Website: home-depot
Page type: receipt
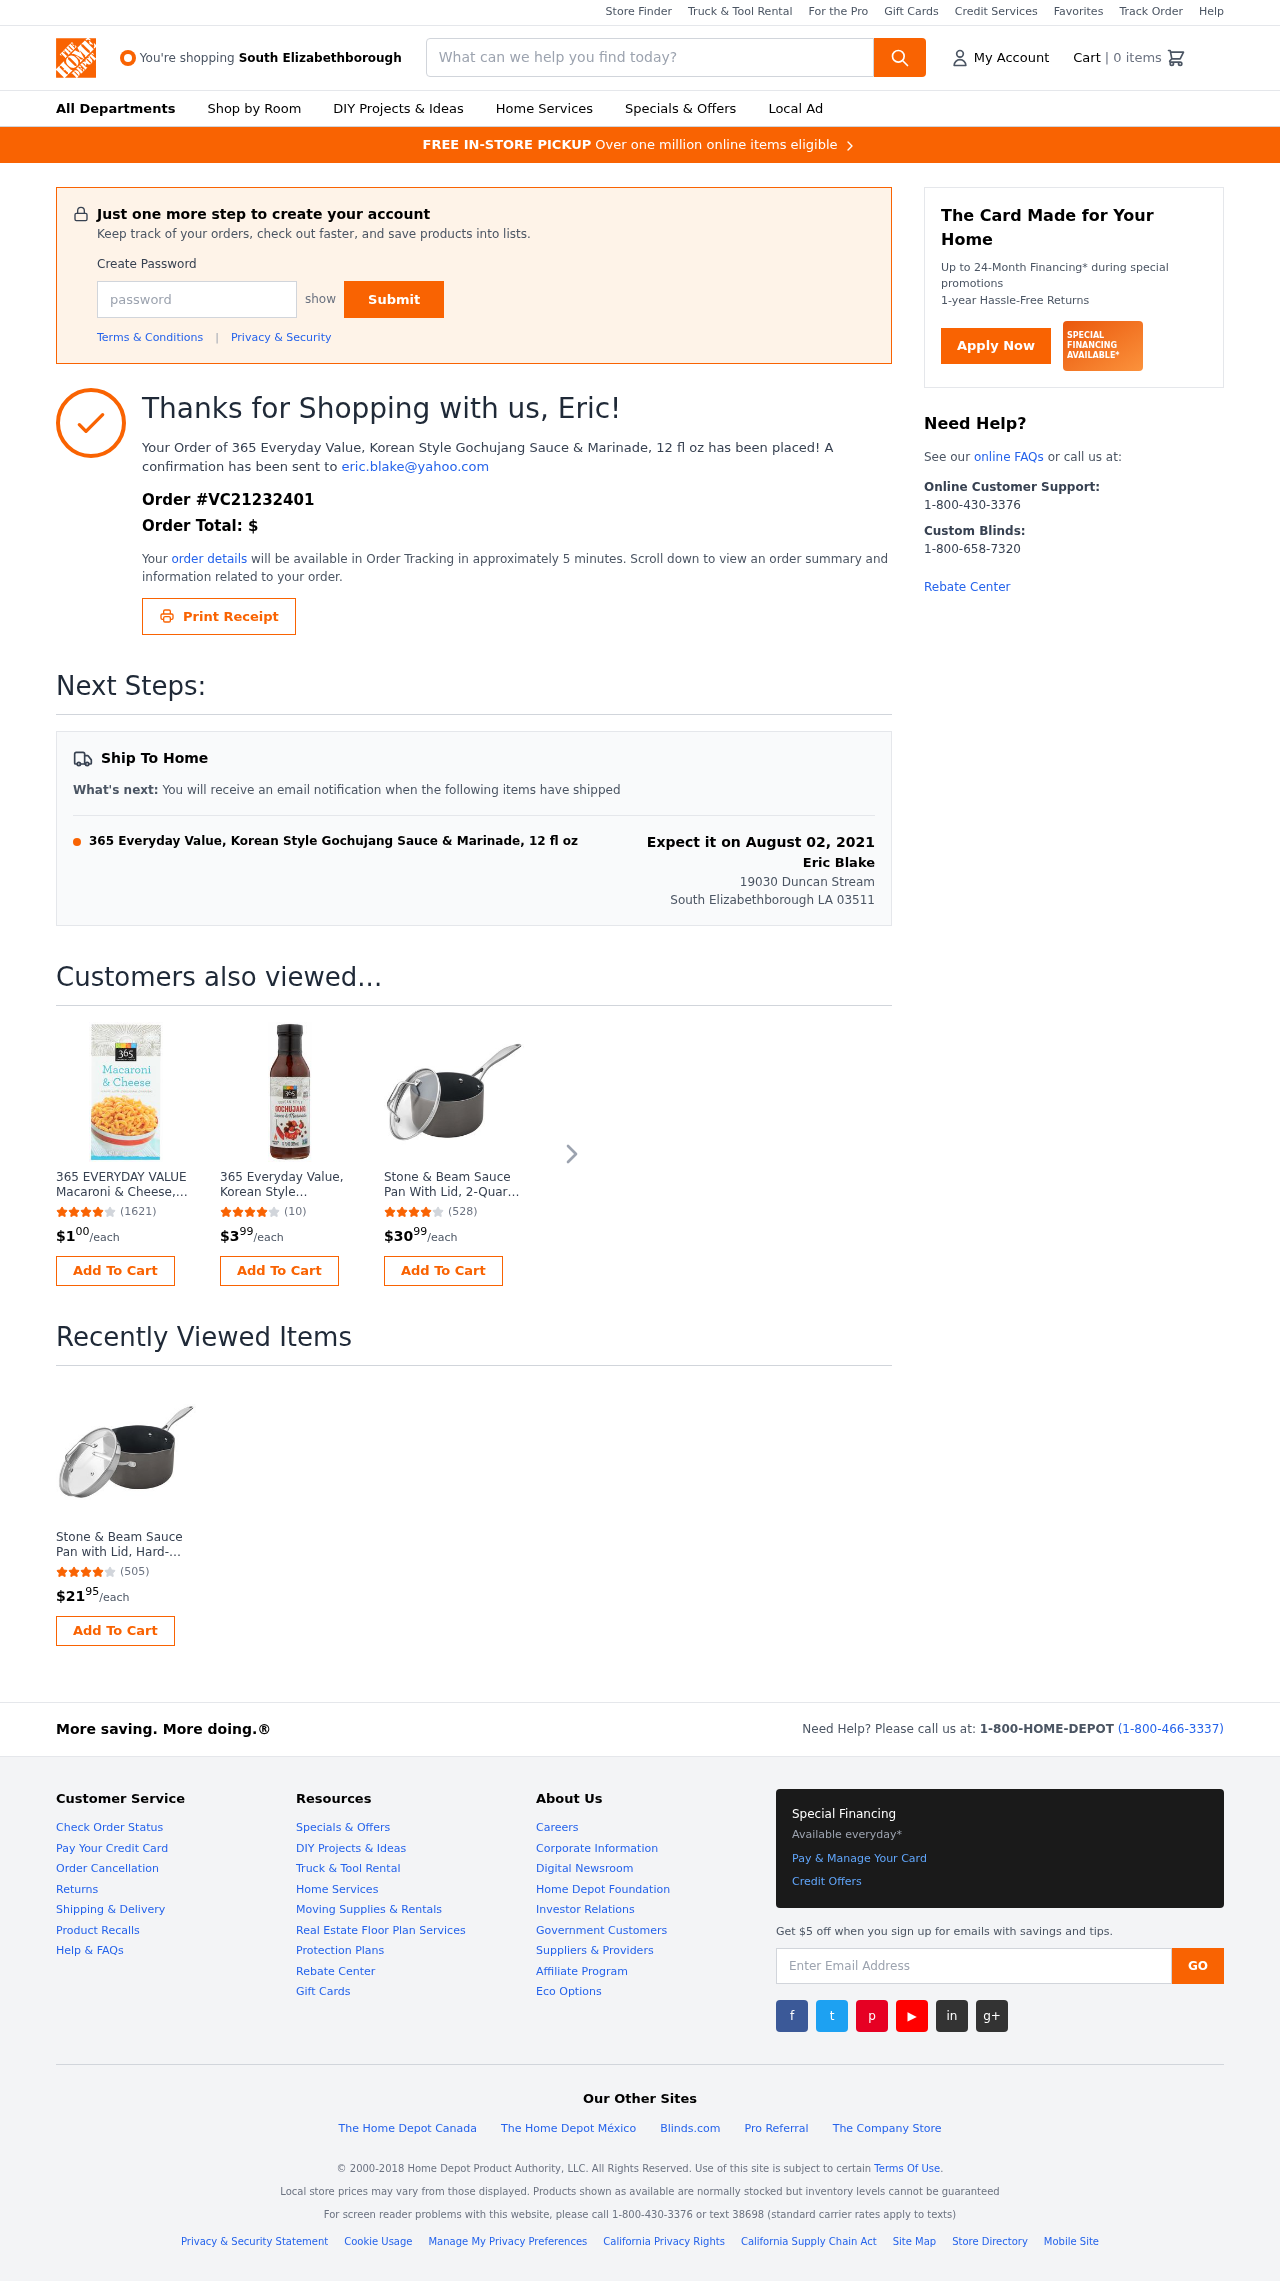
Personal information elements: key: PII_CITY
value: South Elizabethborough
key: PII_EMAIL
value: eric.blake@yahoo.com
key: PII_FIRSTNAME
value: Eric
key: PII_FULLNAME
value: Eric Blake
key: PII_POSTCODE
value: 03511
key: PII_STATE_ABBR
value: LA
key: PII_STREET
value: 19030 Duncan Stream
Product elements: key: PRODUCT1_NAME
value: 365 Everyday Value, Korean Style Gochujang Sauce & Marinade, 12 fl oz
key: PRODUCT2_NAME
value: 365 EVERYDAY VALUE Macaroni & Cheese, 7.25 OZ
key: PRODUCT2_NUM_RATINGS
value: (1621)
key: PRODUCT2_PRICE
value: $100
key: PRODUCT3_NAME
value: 365 Everyday Value, Korean Style Gochujang Sauce & Marinade, 12 Ounce
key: PRODUCT3_NUM_RATINGS
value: (10)
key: PRODUCT3_PRICE
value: $399
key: PRODUCT4_NAME
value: Stone & Beam Sauce Pan With Lid, 2-Quart, Hard-Anodized Non-Stick Aluminum
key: PRODUCT4_NUM_RATINGS
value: (528)
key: PRODUCT4_PRICE
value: $3099
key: PRODUCT5_NAME
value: Stone & Beam Sauce Pan with Lid, Hard-Anodized Non-Stick Aluminum
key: PRODUCT5_NUM_RATINGS
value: (505)
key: PRODUCT5_PRICE
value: $2195
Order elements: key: ORDER_NUM_ITEMS
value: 0
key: ORDER_ID
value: VC21232401
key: ORDER_TOTAL
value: $
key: ORDER_DELIVERY_DATE
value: Expect it on August 02, 2021
Search elements: key: HEADER_SEARCH
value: What can we help you find today?